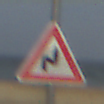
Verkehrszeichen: DoppelkurveRechts
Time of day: MorningAfternoon
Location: Outdoor (Suburban)
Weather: PartlyCloudy
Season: NotSpecified
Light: Natural